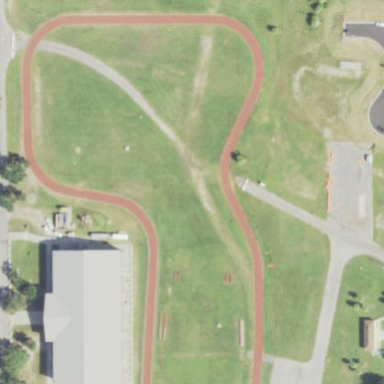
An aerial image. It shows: Track on dirt surface within leisure land area.